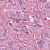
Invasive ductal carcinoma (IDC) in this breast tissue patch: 1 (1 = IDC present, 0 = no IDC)